Question: This is my jqgrid

Grid related code
'''
var lastsel2;
var containsOrNot = 'contains';
jQuery(document).ready(function(){
jQuery("#list").jqGrid({
url: "{{ asset('/app_dev.php/_thrace-datagrid/data/item_lookup_management') }}",
postData: {
masterGridRowId: {{ VPK }}
},
datatype: "json",
mtype: 'POST',
colNames: ['Item No', 'Description 1', 'Vendor Item No','Report Dec','Location','On Hand','Exp balance','Available now','Lead Time','Type', 'Vendor #', 'Status', 'Stocked', 'Product Line', 'Creator'],
colModel: [
{
name: "I_ItemNumID",
index: "u.I_ItemNumID",
editable: false,
align: 'left',
searchoptions:{sopt:['cn','eq','ne','lt','le','gt','ge','bw','ew','nc']},
width: '70'
},
{
name: "I_Desc1",
index: "u.I_Desc1",
editable: false,
align: 'left',
searchoptions:{sopt:['cn','eq','ne','lt','le','gt','ge','bw','ew','nc']},
width: '70'
},
{
name: "I_VendorItemNum",
index: "u.I_VendorItemNum",
editable: false,
align: 'left',
searchoptions:{sopt:['cn','eq','ne','lt','le','gt','ge','bw','ew','nc']},
width: '100'
},
{
name: "I_ReportDec",
index: "u.I_ReportDec",
editable: false,
align: 'left',
searchoptions:{sopt:['cn','eq','ne','lt','le','gt','ge','bw','ew','nc']},
width: '100'
},
{
name: "I_BinNum",
index: "u.I_BinNum",
editable: false,
align: 'left',
searchoptions:{sopt:['cn','eq','ne','lt','le','gt','ge','bw','ew','nc']},
width: '100'
},
{
name: "I_OnHandTotal",
index: "u.I_OnHandTotal",
editable: false,
align: 'left',
searchoptions:{sopt:['cn','eq','ne','lt','le','gt','ge','bw','ew','nc']},
width: '100'
},
{
name: "R_ClosingBalance",
index: "u.R_ClosingBalance",
editable: false,
align: 'left',
searchoptions:{sopt:['cn','eq','ne','lt','le','gt','ge','bw','ew','nc']},
width: '100'
},
{
name: "R_BalanceActual",
index: "u.R_BalanceActual",
editable: false,
align: 'left',
searchoptions:{sopt:['cn','eq','ne','lt','le','gt','ge','bw','ew','nc']},
width: '100'
},
{
name: "I_LeadTime",
index: "u.I_LeadTime",
editable: false,
align: 'left',
searchoptions:{sopt:['cn','eq','ne','lt','le','gt','ge','bw','ew','nc']},
width: '100'
},
{
name: "I_ItemType",
index: "u.I_ItemType",
editable: false,
align: 'left',
searchoptions:{sopt:['cn','eq','ne','lt','le','gt','ge','bw','ew','nc']},
width: '100'
},
{
name: "I_VendorNumID",
index: "u.I_VendorNumID",
editable: false,
align: 'left',
searchoptions:{sopt:['cn','eq','ne','lt','le','gt','ge','bw','ew','nc']},
width: '100'
},
{
name: "I_Status",
index: "u.I_Status",
editable: false,
width: 100,
searchoptions:{sopt:['cn','eq','ne','lt','le','gt','ge','bw','ew','nc']},
align: 'left'
},
{
name: "I_isStocked",
index: "u.I_isStocked",
editable: false,
width: 100,
searchoptions:{sopt:['cn','eq','ne','lt','le','gt','ge','bw','ew','nc']},
align: 'left'
},
{
name: "I_ProductLine",
index: "u.I_ProductLine",
editable: false,
width: 150,
searchoptions:{sopt:['cn','eq','ne','lt','le','gt','ge','bw','ew','nc']},
align: 'left'
},
{
name: "I_CreatedSysUser",
index: "u.I_CreatedSysUser",
editable: false,
width: 100,
searchoptions:{sopt:['cn','eq','ne','lt','le','gt','ge','bw','ew','nc']},
align: 'left'
}
],
ondblClickRow: function(rowid) {
var rowData = jQuery('#list').jqGrid ('getRowData', rowid);
window.opener.document.getElementById('productDetail_V_PK').value = rowid;
window.opener.document.getElementById('productDetail_V_Desc').value = rowData.I_ItemNumID;
window.close();
},
height: 400,
rowNum: 50,
rowTotal: <PHONE>,
width: 3000,
gridview: true,
autoencode: false,
pager: '#pager',
shrinkToFit: true,
sortable: true,
sortname:"u.id",
sortorder: "desc",
viewrecords: true,
//multiselect: true,
loadonce:false,
onCellSelect: function(row, col, content, event) {
var cm = jQuery("#list").jqGrid("getGridParam", "colModel");
//alert(cm[col].name);
if (window.getSelection) {
selection = window.getSelection();
} else if (document.selection) {
selection = document.selection.createRange();
}
selectionColumn = cm[col].name;
selection.toString() !== '' && $("#gs_"+selectionColumn).val(selection.toString());
},
rowList: [50, 100, 500, 1000]
});
jQuery("#list").jqGrid('navGrid',"#pager",{ del:false, add:false, edit:false},{multipleSearch:true}).navButtonAdd('#pager',{
caption: "Select",
buttonicon:"ui-icon-disk",
onClickButton: function(){
var myGrid = $('#list');
selectedRowId = myGrid.jqGrid ('getGridParam', 'selrow');
var rowData = jQuery('#list').jqGrid ('getRowData', selectedRowId);
if(selectedRowId != null)
{
window.opener.document.getElementById('productDetail_V_PK').value = selectedRowId;
window.opener.document.getElementById('productDetail_V_Desc').value = rowData.I_ItemNumID;
window.close();
}
else
{
$(function() {
$( "#dialog-message" ).dialog({
modal: true,
buttons: {
Ok: function() {
$( this ).dialog( "close" );
}
}
});
});
}
},
position:"last"
});
jQuery("#list").jqGrid('filterToolbar',{
searchOperators: true,
stringResult: true,
searchOnEnter : true,
sopt: ['cn','eq','ne','lt','le','gt','ge','bw','ew','nc'],
beforeSearch: function(){
if(containsOrNot == "notContains" && containsOrNot != "contains")
{
//CODE FOR EXCLUDE EXECUTE HERE
var i, l, rules, rule, $grid = $('#list'),
postData = $grid.jqGrid('getGridParam', 'postData'),
filters = $.parseJSON(postData.filters);
if (filters && typeof filters.rules !== 'undefined' && filters.rules.length > 0) {
rules = filters.rules;
for (i = 0; i < rules.length; i++) {
rule = rules[i];
console.log(rule.op);
if (rule.op === 'cn') {
// change contains to does not contain
rule.op = 'nc';
}
}
postData.filters = JSON.stringify(filters);
}
}
}}).navButtonAdd('#pager',{
caption: "Contains",
buttonicon:"ui-icon-disk",
onClickButton: function(){
containsOrNot = 'contains';
$("#list")[0].triggerToolbar();
},
position:"last"
}).navButtonAdd('#pager',{
caption: "Excludes",
buttonicon:"ui-icon-disk",
onClickButton: function(){
containsOrNot = 'notContains';
$("#list")[0].triggerToolbar();
},
position:"last"
});
jQuery('#list').jqGrid('gridResize');
});
'''
My grid already has code for triggering the toolbar search.
'$("#list")[0].triggerToolbar();' is doing my toolbarsearch on the click of a button defined in the footer part.
Currently the search is defaulted to 'contains'. so when I select text from any column the filter of that column is populated with that selected text. And when I press on the Contains button the triggerToolbar is triggered properly.
What I would like to do? when I click on the 'Excludes' button it should fire another triggerToolbar but with a . How can I dynamically change the default filter on the particular column?
jqGrid version 4.8.2
With Oleg's another answer <URL> and the current answer I was able to achieve this. The code is updated and works as required.
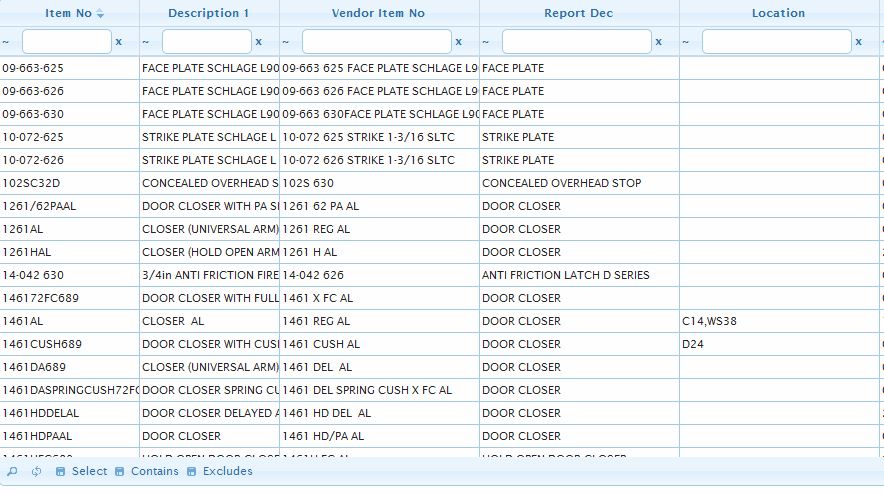
Answer: What you want is not easy. You will have to change the operations in operation menu in every searching field. Moreover you will have to add first of all have to add 'searchoptions: { sopt: ['cn', 'nc']}' options , because currently there are many fields which have no 'searchoptions.sopt'. It means that one can search only by ''cn''.
Because of complexity of the way I would recommend you to choose an alternative way. I'd suggest you to add 'beforeSearch' callback in 'filterToolbar'. The callback 'onClickButton' for '"Excludes"' and '"Contains"' buttons should set some variable to different value. The variable should be available inside of 'beforeSearch' callback of 'filterToolbar'. Inside of 'beforeSearch' callback you can implement the following logic. If '"Contains"' button is clicked it should return 'false' (continue searching). In case of '"Excludes"' button is clicked one should convert the string 'postData.filters' to object and go through every element of 'rules' and replace '"cn"' value of the 'op' property to '"nc"'. Finally one should convert the modified searching rule from object to 'string' and return 'false' too to continue searching. It should work.